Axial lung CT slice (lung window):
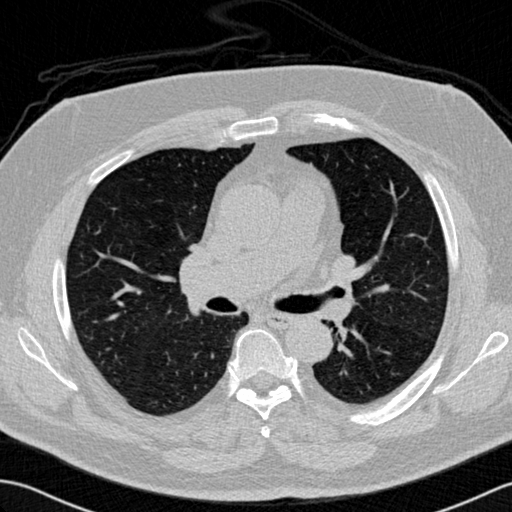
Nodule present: no